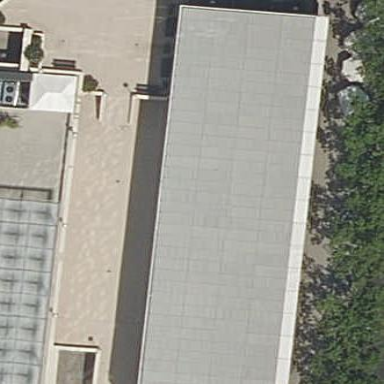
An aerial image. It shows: Office building.